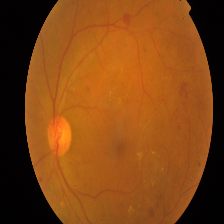
Diabetic retinopathy grade: Proliferative DR